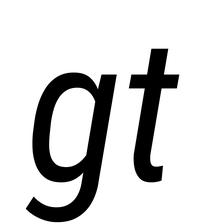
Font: Roboto-Italic_Condensed_Italic